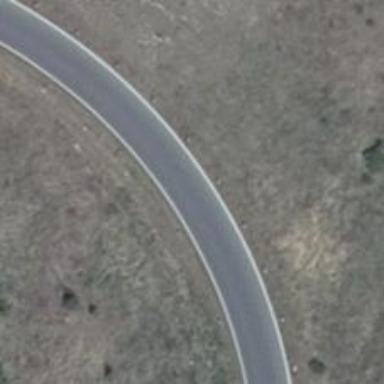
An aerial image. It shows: Trunk link highway with asphalt surface.